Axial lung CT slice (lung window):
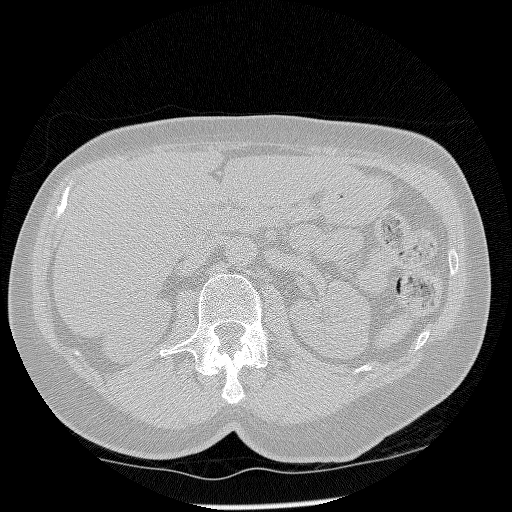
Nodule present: no